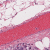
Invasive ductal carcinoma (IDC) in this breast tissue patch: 1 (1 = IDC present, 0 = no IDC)